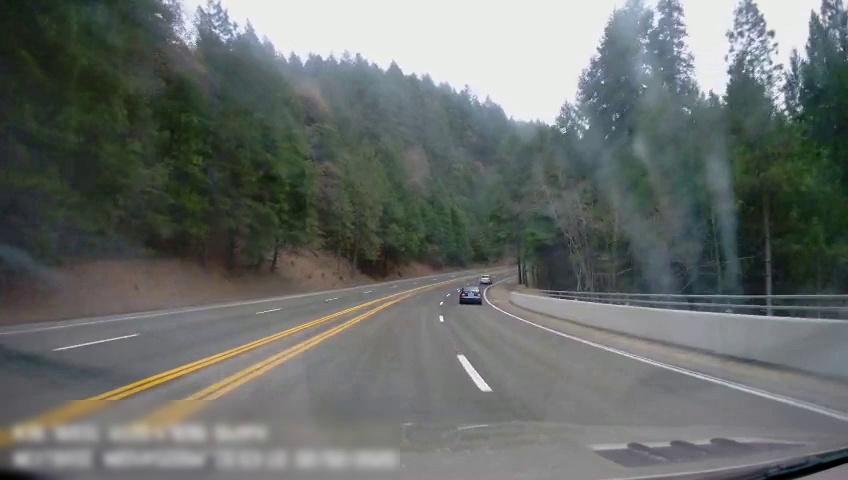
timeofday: Day
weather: Cloudy
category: Drivable Space
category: Vehicles | Car
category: Vehicles | Car
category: Lanes | Alternate Lane
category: Lanes | Alternate Lane
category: Lanes | Alternate Lane
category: Lanes | Current Lane
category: Lanes | Current Lane
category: Lanes | Alternate Lane